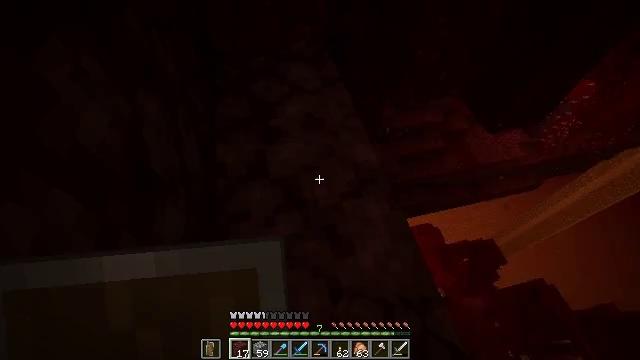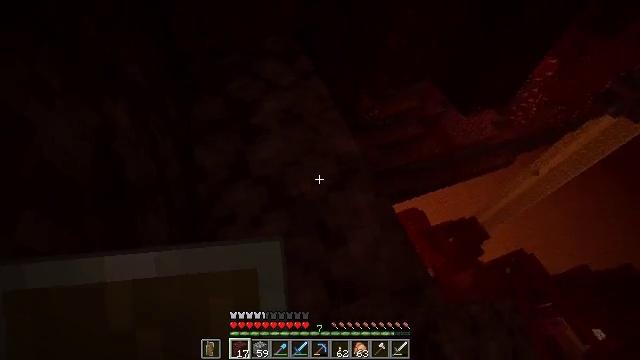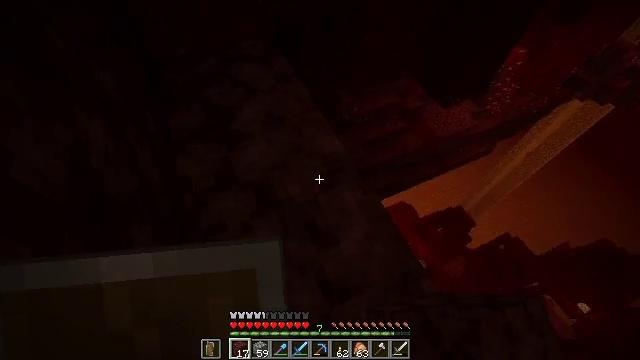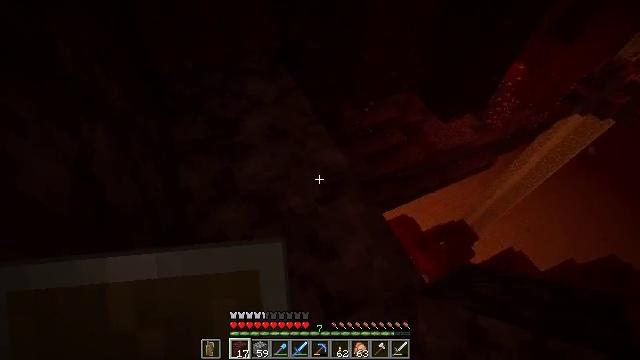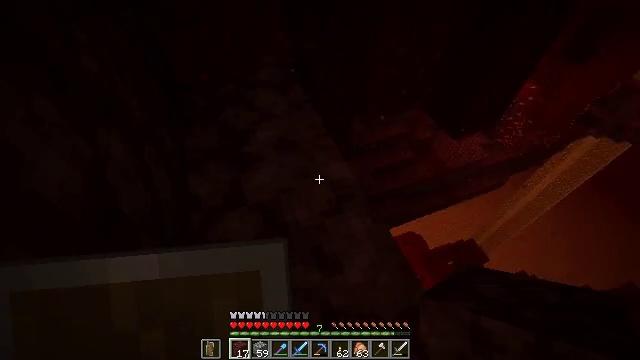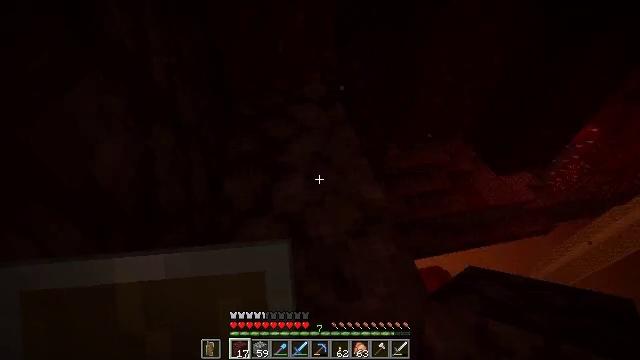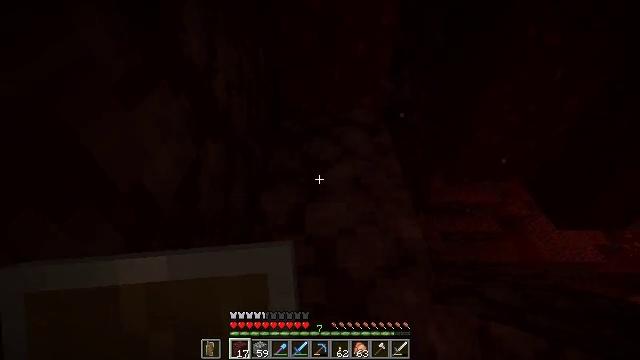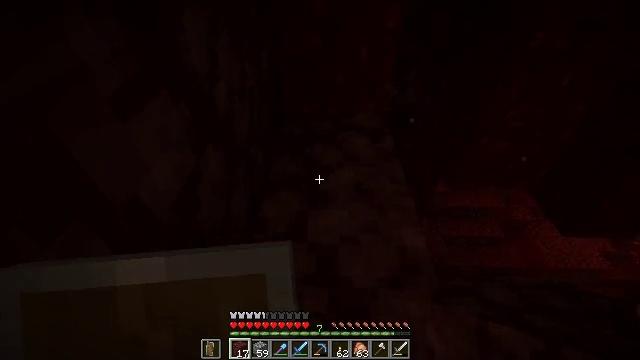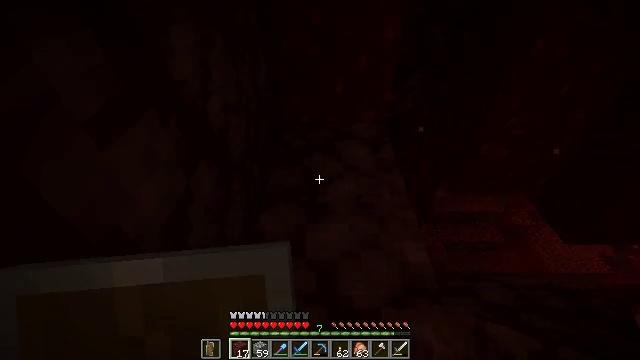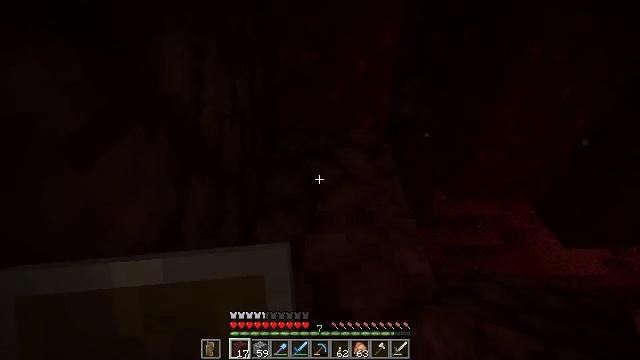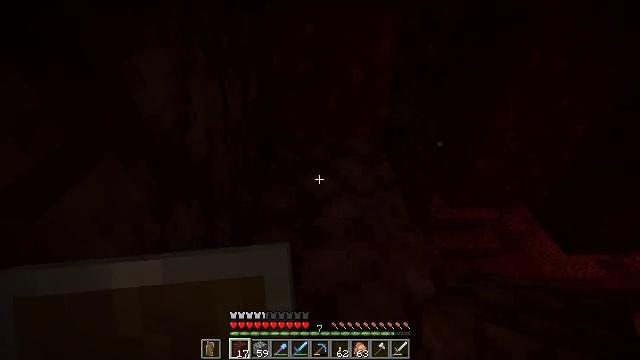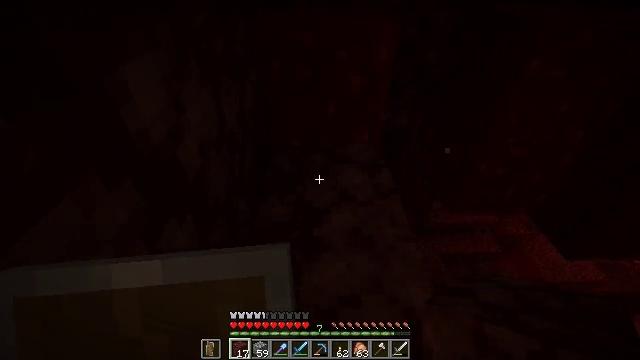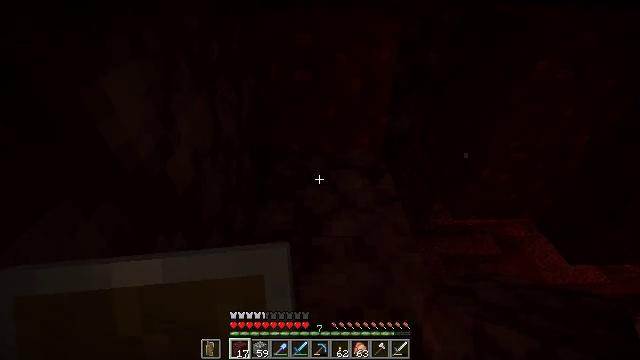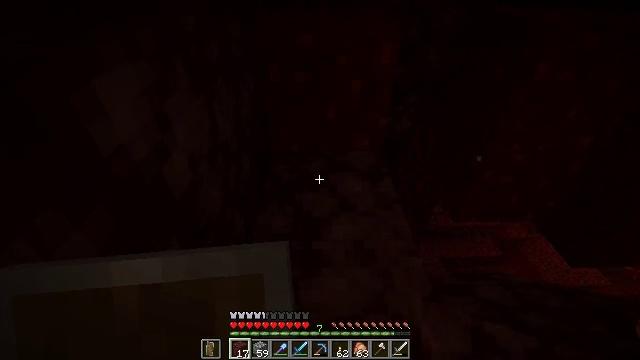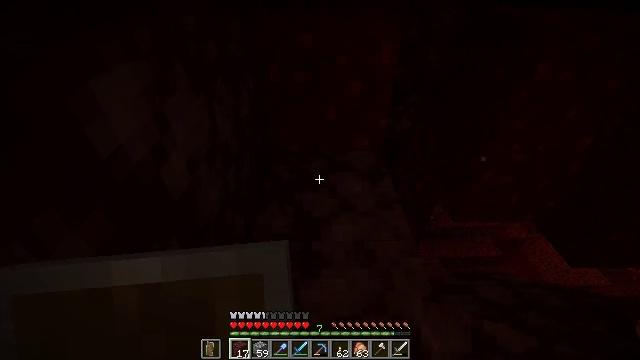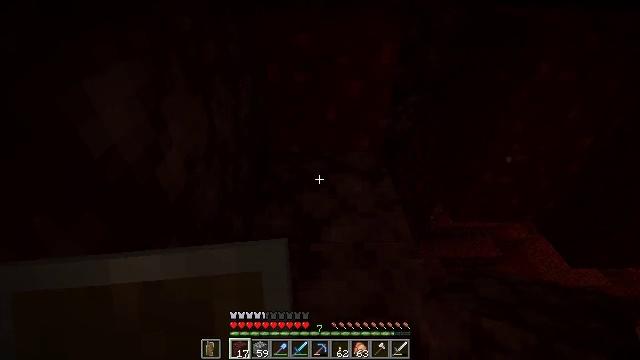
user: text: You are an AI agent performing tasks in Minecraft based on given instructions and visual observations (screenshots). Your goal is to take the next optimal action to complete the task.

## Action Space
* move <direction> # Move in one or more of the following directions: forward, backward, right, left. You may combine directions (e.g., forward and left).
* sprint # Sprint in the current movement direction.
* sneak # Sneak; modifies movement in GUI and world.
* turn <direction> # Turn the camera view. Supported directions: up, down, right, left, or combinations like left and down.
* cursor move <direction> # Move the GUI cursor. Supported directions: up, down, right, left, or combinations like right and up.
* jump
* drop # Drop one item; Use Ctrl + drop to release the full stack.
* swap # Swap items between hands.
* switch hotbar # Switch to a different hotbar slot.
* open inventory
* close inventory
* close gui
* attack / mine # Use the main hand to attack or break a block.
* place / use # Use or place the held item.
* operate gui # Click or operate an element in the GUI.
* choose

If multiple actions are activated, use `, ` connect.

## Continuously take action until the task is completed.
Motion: motion action
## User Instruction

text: Attack the nether wart block to break it.
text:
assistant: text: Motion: sneak, turn right and down
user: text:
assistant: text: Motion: sneak, turn right
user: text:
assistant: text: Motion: sneak, turn up
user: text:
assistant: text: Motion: sneak, turn left and up
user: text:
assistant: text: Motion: move forward, sneak, turn left and up
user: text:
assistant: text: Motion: move forward, sneak, turn left and up
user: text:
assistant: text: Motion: move forward, sneak
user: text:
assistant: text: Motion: move forward, sneak, turn up
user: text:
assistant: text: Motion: move forward, sneak
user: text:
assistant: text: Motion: move forward, sneak
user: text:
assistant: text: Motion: move forward, sneak
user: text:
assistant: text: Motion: sneak
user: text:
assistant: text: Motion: sneak
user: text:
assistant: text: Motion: sneak
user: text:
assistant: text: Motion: sneak
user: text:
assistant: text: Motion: sneak
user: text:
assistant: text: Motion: sneak
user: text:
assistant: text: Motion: sneak
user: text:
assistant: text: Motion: sneak
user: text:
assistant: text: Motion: sneak
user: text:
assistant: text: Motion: sneak
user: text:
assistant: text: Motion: sneak
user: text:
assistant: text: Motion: sneak
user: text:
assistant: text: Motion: sneak
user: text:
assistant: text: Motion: sneak
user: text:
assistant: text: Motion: sneak
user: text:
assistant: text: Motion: sneak
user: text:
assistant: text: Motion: sneak
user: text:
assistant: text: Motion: sneak
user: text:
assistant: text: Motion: sneak